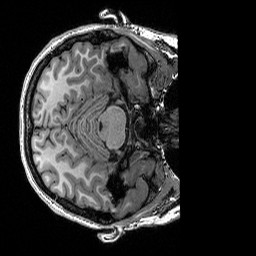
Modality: T1w
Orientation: axial
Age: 22
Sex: female
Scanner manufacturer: siemens
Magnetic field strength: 3 T
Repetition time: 2.53 s
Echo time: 0.0033 s